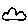
Label: cloud